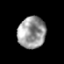
Tissue: prostate
Cell type: T cells
Senescence score: 0.3184
Nuclear area (px): 865
Mean DAPI intensity: 152.637